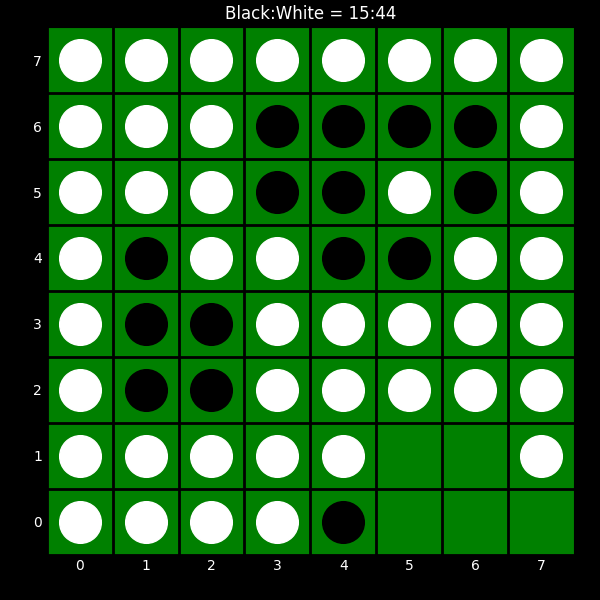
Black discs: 15
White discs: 44